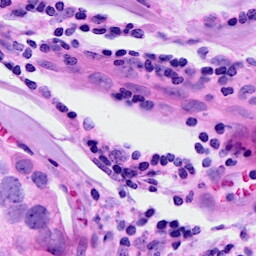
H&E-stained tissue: Breast